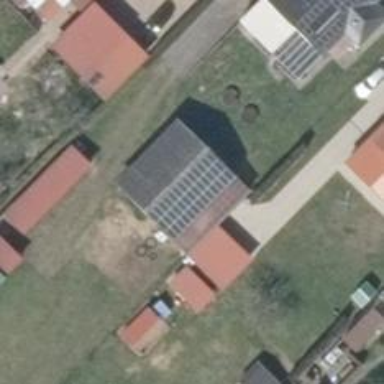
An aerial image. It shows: Solar photovoltaic panel generator producing electricity as small installation.